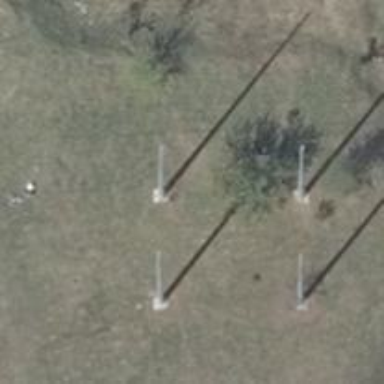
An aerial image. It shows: Flagpole which is man-made.